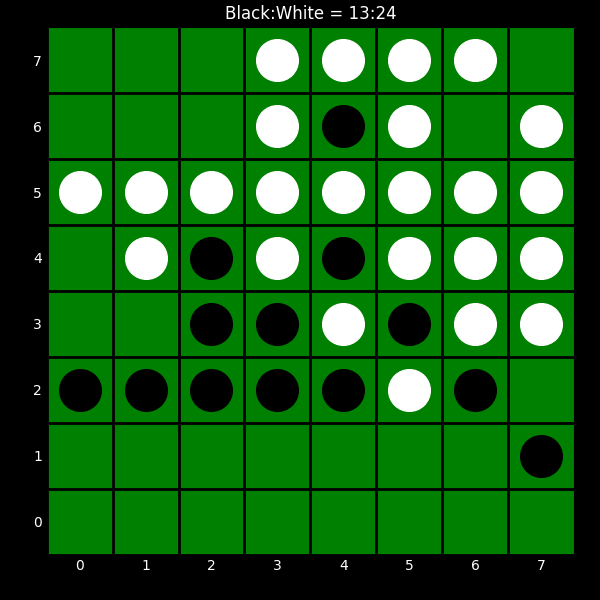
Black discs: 13
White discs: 24